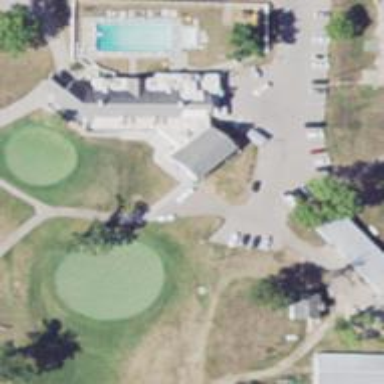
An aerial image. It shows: Path for both road and golf.